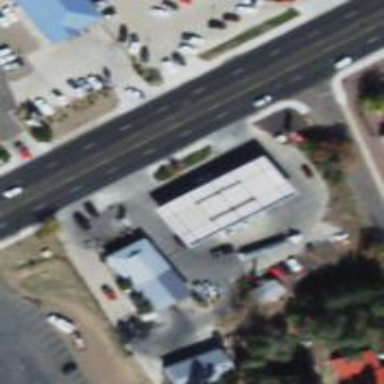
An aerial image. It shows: Convenience shop.